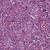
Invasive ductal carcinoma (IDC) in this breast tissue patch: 1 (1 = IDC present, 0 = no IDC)